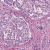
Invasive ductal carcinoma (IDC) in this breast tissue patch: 1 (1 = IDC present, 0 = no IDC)